Question: In my Android application I created a broadcast receiver that listens to 'BluetoothDevice.ACTION_ACL_CONNECTED' and 'BluetoothDevice.ACTION_ACL_DISCONNECTED'. When the HC05 is in master role it enters those two actions one after another periodically and it never stops.
'''
private final BroadcastReceiver BTReceiver = new BroadcastReceiver() {
@Override
public void onReceive(Context context, Intent intent) {
String action = intent.getAction();
BluetoothDevice device = intent.getParcelableExtra(BluetoothDevice.EXTRA_DEVICE);
if (BluetoothDevice.ACTION_ACL_CONNECTED.equals(action)) {
Log.d(TAG1, device.getAddress() + "ACTION_ACL_CONNECTED");
}
if (BluetoothDevice.ACTION_ACL_DISCONNECTED.equals(action)) {
Log.d(TAG1, device.getAddress() + "ACTION_ACL_DISCONNECTED");
}
}
};
'''

So I was wondering instead of connecting to the HC05 when it's on the slave mode and having to open the socket when my wifi is detected or another near bluetooth device is detected, i could use this to know when the HC05 is in range and then connect to it.
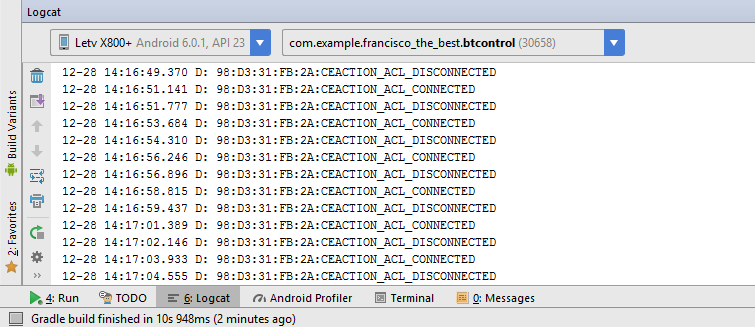
Answer: Here is the solution broadcast receiver:
'''
private final BroadcastReceiver BTReceiver = new BroadcastReceiver() {
@Override
public void onReceive(Context context, Intent intent) {
String action = intent.getAction();
BluetoothDevice device = intent.getParcelableExtra(BluetoothDevice.EXTRA_DEVICE);
if (BluetoothDevice.ACTION_ACL_CONNECTED.equals(action)) {
Log.d("Test", "DVC CON " + device.getAddress());
if (device.getAddress().equals("98:D3:31:FB:2A:CE")) {
BluetoothSocket socket = null;
String data = "/0";
byte[] bytes = data.getBytes();
try {
BluetoothServerSocket bluesocketserver = mBluetoothAdapter.listenUsingInsecureRfcommWithServiceRecord("", BTModuleUUID);
socket = bluesocketserver.accept();
if(socket.isConnected())
socket.getOutputStream().write(bytes);
} catch (IOException e) {
Log.d("Test", e.getMessage());
e.printStackTrace();
}
}
}
}
};
'''
Use these commands with the presented order 'AT+ROLE=1
', 'AT+INIT
' and 'AT+BIND=<Bluetooth Address>
' to receive the broadcasts. After using those commands put the HC05 module on the normal mode. The broadcasts are only received when the android device is discoverable.